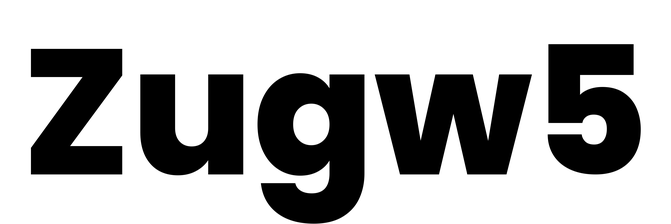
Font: Poppins-ExtraBold